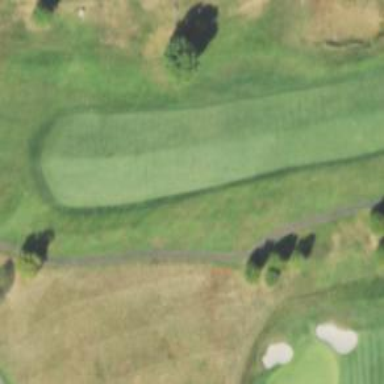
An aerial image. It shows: Golf fairway surrounded by grass.